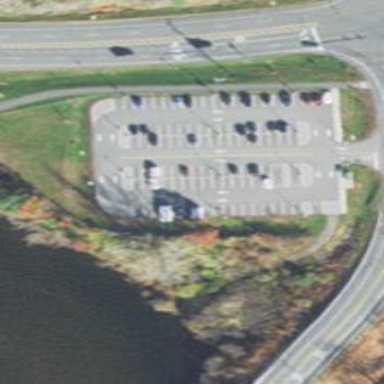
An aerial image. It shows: Parking lot with asphalt surface designed for park and ride facility.